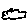
Label: cloud